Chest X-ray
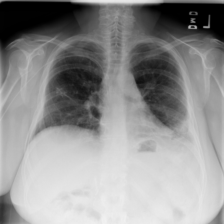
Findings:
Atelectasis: negative
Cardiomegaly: negative
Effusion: negative
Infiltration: negative
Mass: negative
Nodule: negative
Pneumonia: negative
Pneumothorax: positive
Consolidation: negative
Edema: negative
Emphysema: negative
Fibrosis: negative
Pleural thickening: negative
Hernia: negative